Question: I have two pivot tables . I need to vlookup income values from table1 based on values that i have in table2. The goal is to populate column 'Q' . The unique identifier of a row in both tables consists of 'team, state , person' . Therefore in order to 'vlookup' i use 'concatenate'

Here is the formula that i use for the 'K' column values '=TRIM(CONCATENATE(TRIM(G2), TRIM(H2), TRIM(I2)))'
Here is the formula that I use for the 'Q' column values '=VLOOKUP(TRIM(CONCATENATE(TRIM(M2), TRIM(N2),TRIM(O2))),$G$2:$K$40,4,FALSE)'
It works fine only for 'totals' . Why doesn't it work for other values ? How should I improve my formulas ?
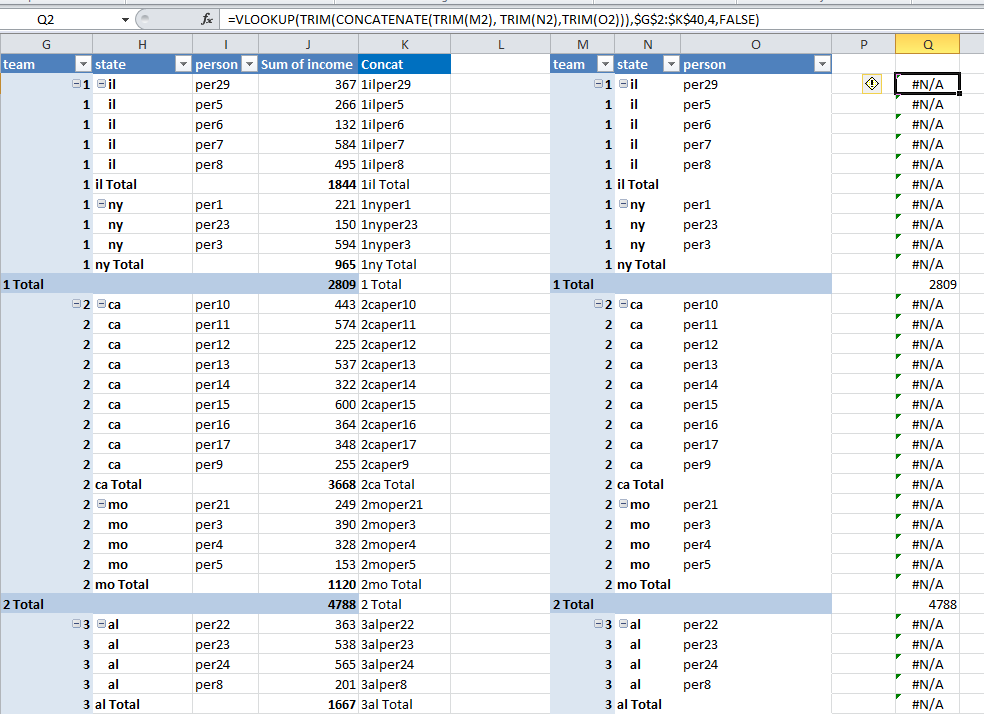
Answer: As I mentioned in comments, you can use:
'''
=INDEX($J$2:$J$40,MATCH(TRIM(M2) & TRIM(N2) & TRIM(O2),TRIM($G$2:$G$40) & TRIM($H$2:$H$40) & TRIM($I$2:$I$40),0))
'''
This is an , so type the formula then press ++. Curly brackets will automatically appear at the start and end of the formula.
Or more elegant approach (similar to this <URL>:
'''
=LOOKUP(2,1/(TRIM($G$2:$G$40)=TRIM(M2))/(TRIM($H$2:$H$40)=TRIM(N2))/(TRIM($I$2:$I$40)=TRIM(O2)),$J$2:$J$40)
'''
above formula is normal (not array) formula